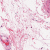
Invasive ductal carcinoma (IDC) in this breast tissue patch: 0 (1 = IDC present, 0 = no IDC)